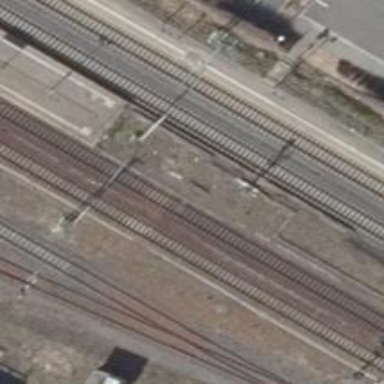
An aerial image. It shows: Railway signal.